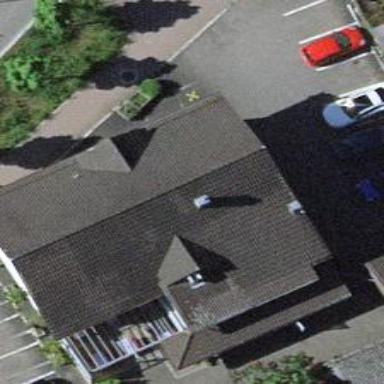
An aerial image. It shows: Restaurant.